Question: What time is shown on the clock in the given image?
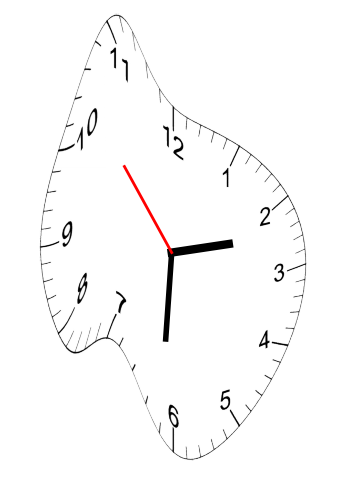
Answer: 02:30:53